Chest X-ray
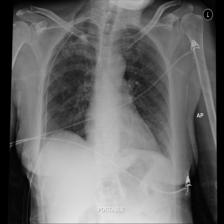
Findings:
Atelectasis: negative
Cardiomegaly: negative
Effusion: negative
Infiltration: negative
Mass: negative
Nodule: negative
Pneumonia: negative
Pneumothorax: negative
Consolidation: negative
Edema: negative
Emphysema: negative
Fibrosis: negative
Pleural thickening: negative
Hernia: negative